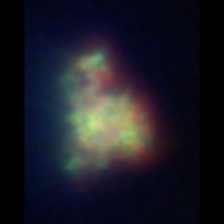
Taxon: Unknown_detritus
Group: Unknown